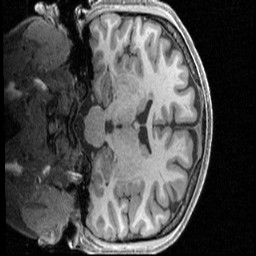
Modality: T1w
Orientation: coronal
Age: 21
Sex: female
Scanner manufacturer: siemens
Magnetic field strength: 3 T
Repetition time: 2.4 s
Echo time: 0.00231 s